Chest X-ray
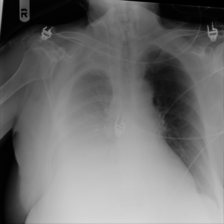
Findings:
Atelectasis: negative
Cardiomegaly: negative
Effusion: positive
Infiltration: negative
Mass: negative
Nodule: negative
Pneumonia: negative
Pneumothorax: negative
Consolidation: negative
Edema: negative
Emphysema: negative
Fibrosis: negative
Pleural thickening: negative
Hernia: negative